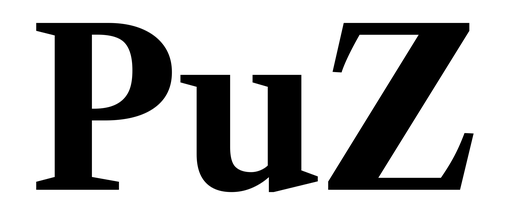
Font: LibreCaslonText_Bold